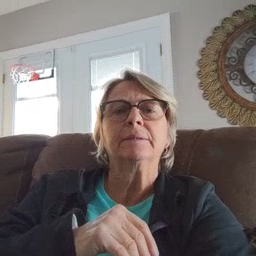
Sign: kitty